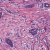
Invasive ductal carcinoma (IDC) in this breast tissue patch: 1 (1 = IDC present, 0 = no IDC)